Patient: sex M, age 36
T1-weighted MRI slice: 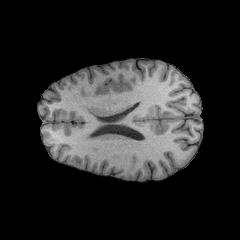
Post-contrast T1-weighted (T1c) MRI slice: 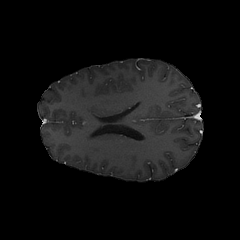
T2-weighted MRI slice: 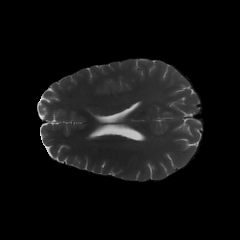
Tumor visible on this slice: no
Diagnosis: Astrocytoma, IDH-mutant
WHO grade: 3